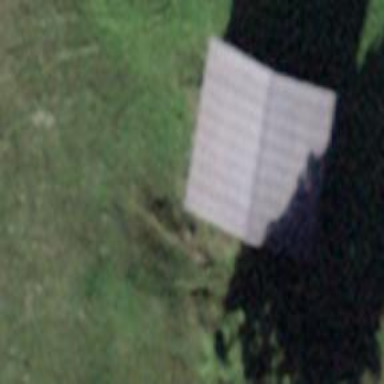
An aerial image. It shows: Rural barn.